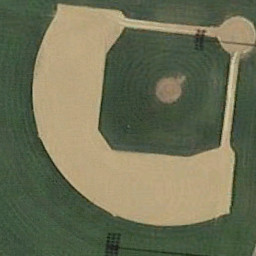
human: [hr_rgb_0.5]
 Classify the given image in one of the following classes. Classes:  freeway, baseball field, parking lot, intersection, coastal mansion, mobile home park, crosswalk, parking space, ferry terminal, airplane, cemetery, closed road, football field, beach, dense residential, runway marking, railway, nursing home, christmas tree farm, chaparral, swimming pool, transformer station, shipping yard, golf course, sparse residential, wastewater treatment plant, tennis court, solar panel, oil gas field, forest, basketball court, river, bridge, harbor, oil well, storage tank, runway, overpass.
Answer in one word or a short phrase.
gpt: baseball field